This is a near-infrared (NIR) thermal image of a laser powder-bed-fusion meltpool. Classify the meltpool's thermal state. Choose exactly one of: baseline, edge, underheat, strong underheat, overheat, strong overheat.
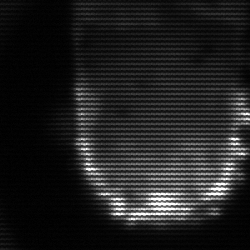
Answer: baseline